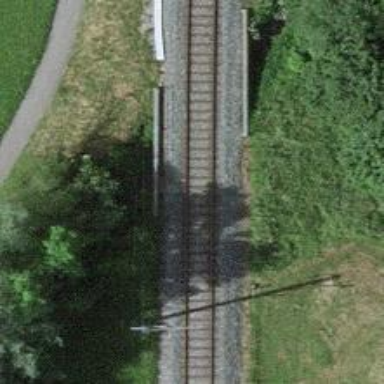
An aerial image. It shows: Bridge over railway with electrified contact lines.